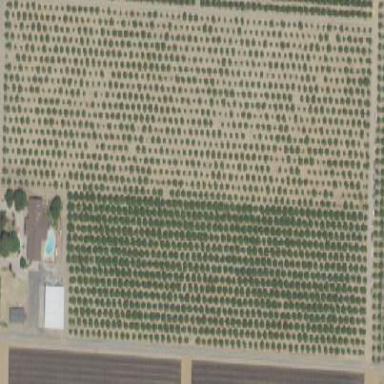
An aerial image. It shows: Orange orchard with rows of orange trees.